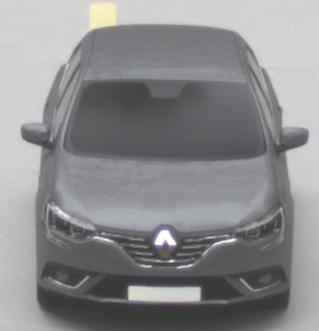
Make: Renault
Model: Mégane ENERGY TCe 100
Detailed model: Mégane (IV)
Model produced from: 2016/03
Model produced until: 2018/08
Doors: 5
Color: gray
Road condition: dry road
Daytime: morning or afternoon
Contrast: low contrast